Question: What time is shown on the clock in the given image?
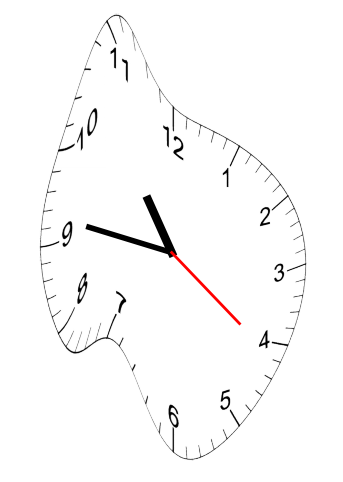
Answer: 10:46:21